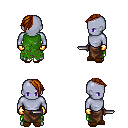
a pixel art fantasy rpg character, male body template, dark elf, purple skin, green tattered cape, robe skirt, brunette long mohawk hairstyle, gold gloves, brown slippers, dagger, four views (front, back, left, right), 2x2 character sprite sheet, small pixel art, hard edges, no anti-aliasing